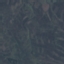
Land use / land cover: HerbaceousVegetation